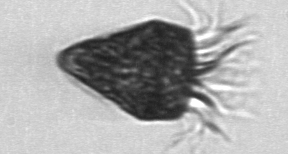
Label: Strombidium_morphotype2